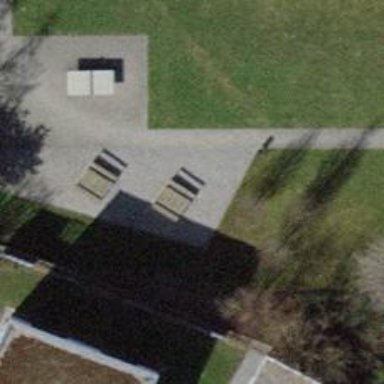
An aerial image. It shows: Picnic table located in leisure land area.